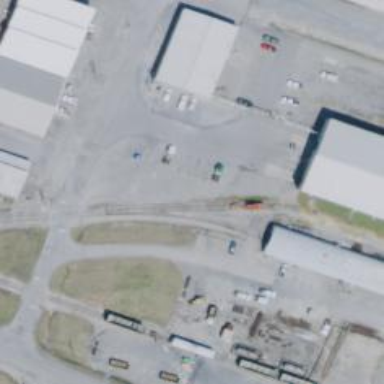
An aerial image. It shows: Railway spur service.